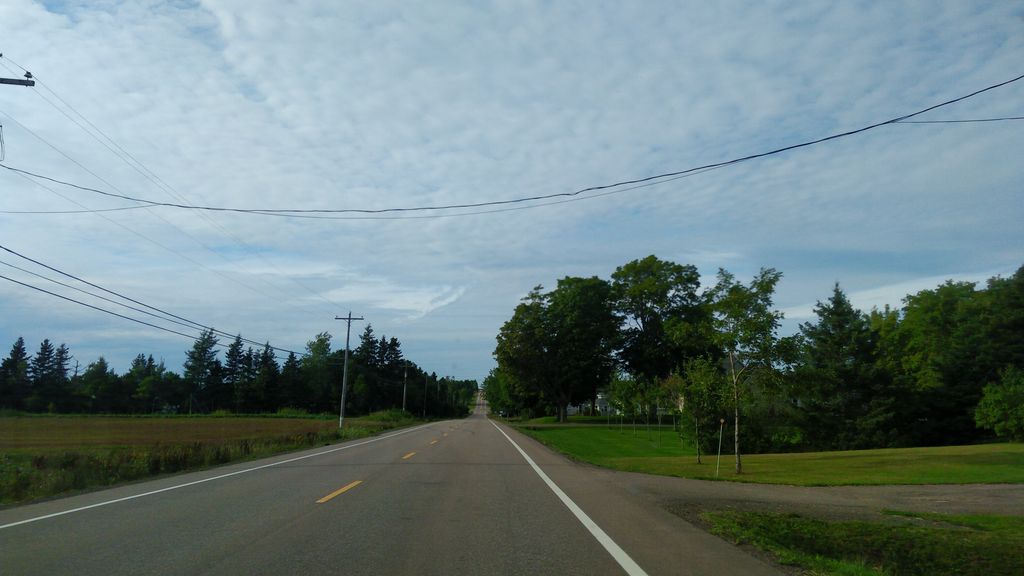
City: charlottetown